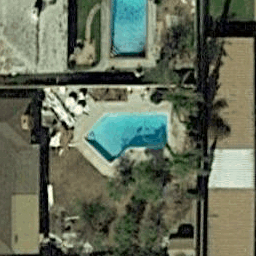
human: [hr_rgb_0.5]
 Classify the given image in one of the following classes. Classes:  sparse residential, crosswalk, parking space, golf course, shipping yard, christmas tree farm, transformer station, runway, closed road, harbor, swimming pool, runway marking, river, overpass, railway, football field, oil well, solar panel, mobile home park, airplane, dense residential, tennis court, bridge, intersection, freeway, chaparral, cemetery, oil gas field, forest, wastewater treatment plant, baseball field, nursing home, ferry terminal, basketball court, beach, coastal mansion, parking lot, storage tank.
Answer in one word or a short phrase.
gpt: swimming pool